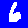
Digit: 6